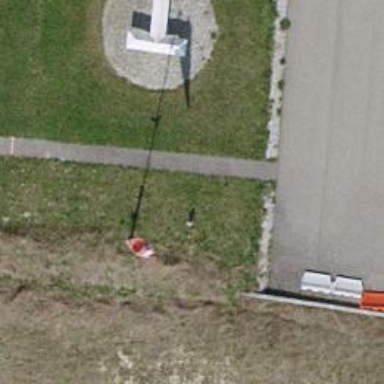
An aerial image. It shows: Windsock at the airport.